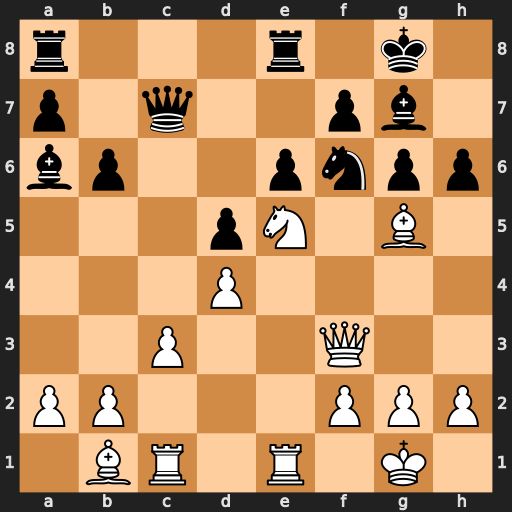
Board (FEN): r3r1k1/p1q2pb1/bp2pnpp/3pN1B1/3P4/2P2Q2/PP3PPP/1BR1R1K1
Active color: w
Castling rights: -
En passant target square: -
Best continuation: Bxf6 Bxf6 Qxf6